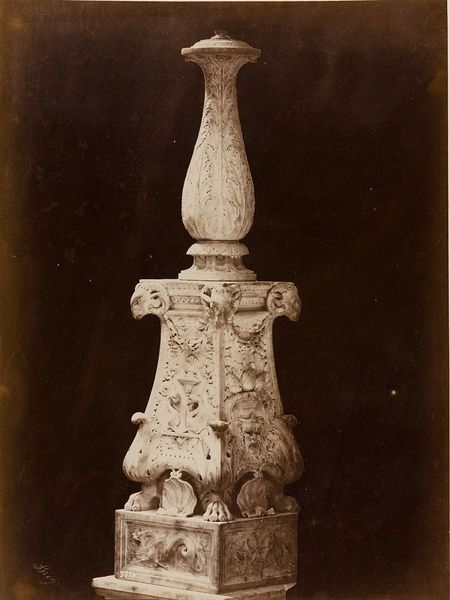
Titel: Kerzenständer aus der Kirche S. Lorenzo in Florenz
Künstler: Giacomo Brogi
Standort: Hamburg
Institution: Museum für Kunst und Gewerbe Hamburg
Schlagwörter: foto, fotografie, photographie, photo, kerzenhalter, gottesdienst, kandelaber, liturgie, albumin, gottesverehrung, kirchenausstattung, lichtbild, sachfotografie, bildwerke, angewandte und bildende kunst, hessische systematik, schwarzweißpositivverfahren, silbersalzverfahren, schwarzweißfotografie, objektstudien, sachphotographie, albuminpapier